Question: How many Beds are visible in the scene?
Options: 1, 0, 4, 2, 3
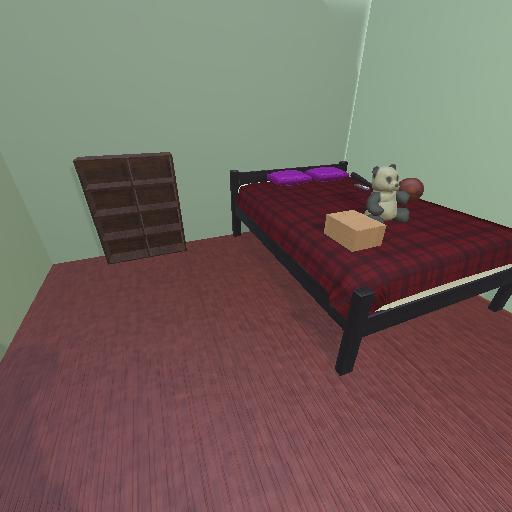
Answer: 1